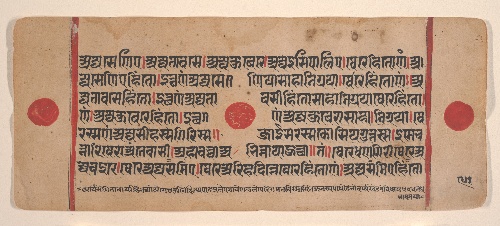
Date: 15th century
Object type: Folio
Classification: Paintings
Medium: Ink, opaque watercolor, and gold on paper
Culture: India (Gujarat)
Dimensions: 4 3/8 x 10 5/8 in. (11.1 x 27 cm)
Department: Asian Art
Credit line: Rogers Fund, 1955
Accession year: 1955
Repository: Metropolitan Museum of Art, New York, NY